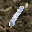
Label: 1